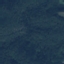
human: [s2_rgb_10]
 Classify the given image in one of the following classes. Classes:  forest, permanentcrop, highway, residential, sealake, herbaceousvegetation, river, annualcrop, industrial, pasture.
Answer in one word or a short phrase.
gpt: Forest